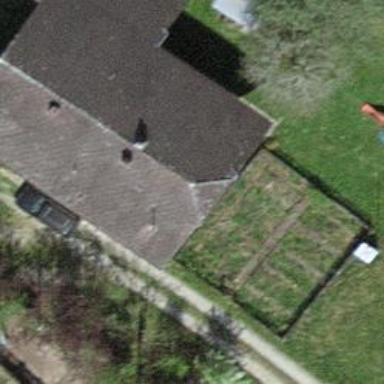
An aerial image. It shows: Farm building.